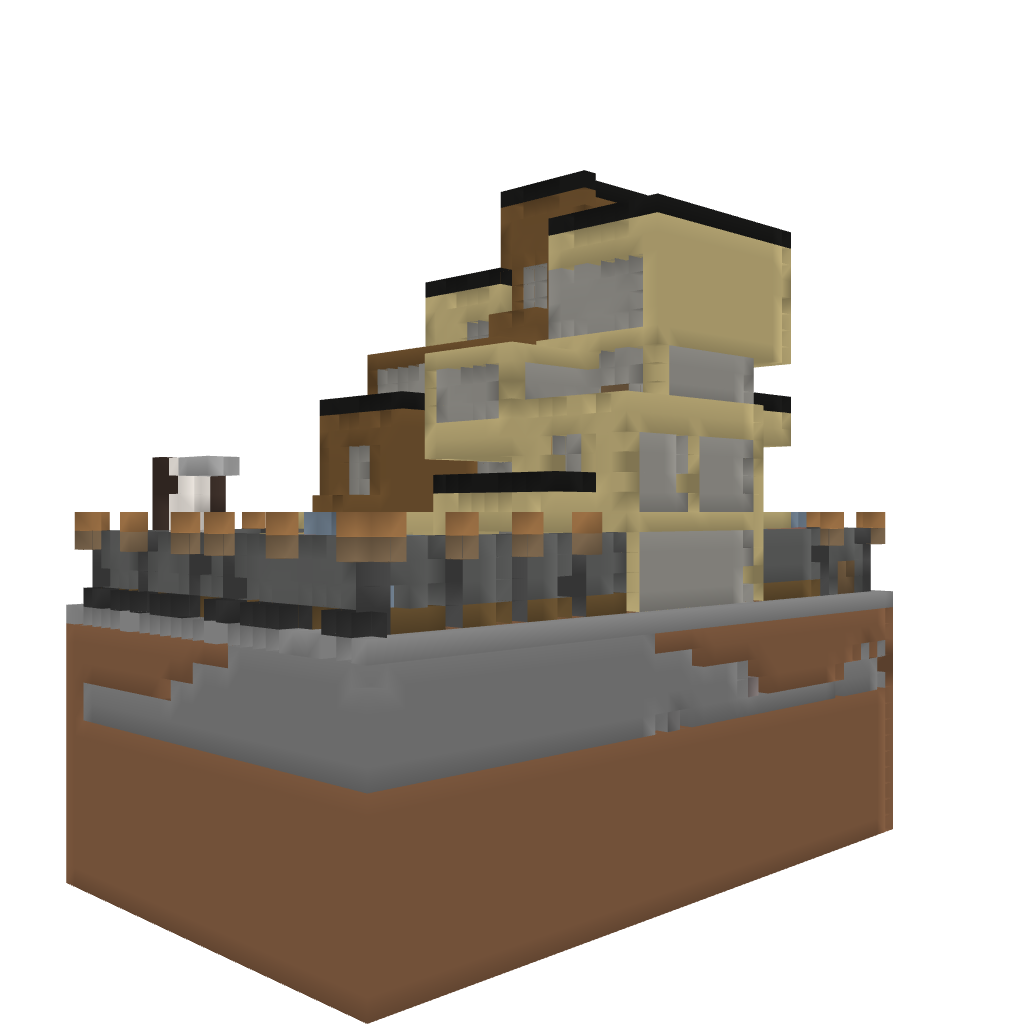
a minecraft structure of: ModernHouse